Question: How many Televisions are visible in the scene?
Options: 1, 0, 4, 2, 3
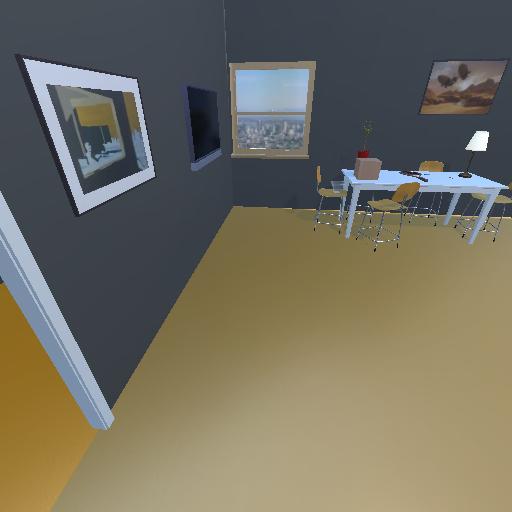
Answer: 1